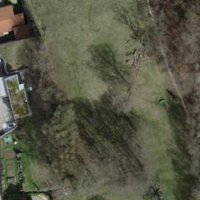
EUNIS habitat code: 23
Species observed at this site:
Hippocrepis emerus